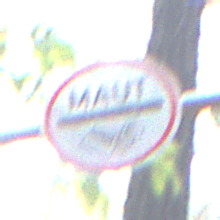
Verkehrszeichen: MautflichtigeStrecke
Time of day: SunriseSunset
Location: Outdoor (Nature)
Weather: NotSpecified
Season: Autumn
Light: Natural